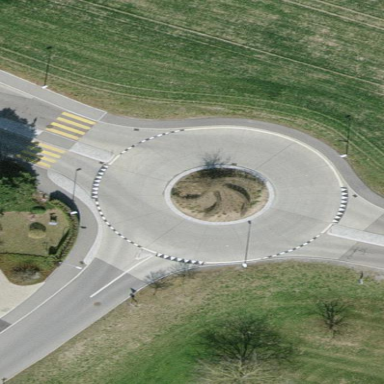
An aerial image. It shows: Tertiary road made of asphalt leading to roundabout junction.